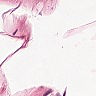
Metastatic tissue present: no